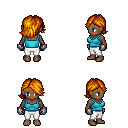
a pixel art fantasy rpg character, female body template, human, dark skin, teal pirate shirt, white pants, dark blonde swoop hairstyle, metal gloves, four views (front, back, left, right), 2x2 character sprite sheet, small pixel art, hard edges, no anti-aliasing